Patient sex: M
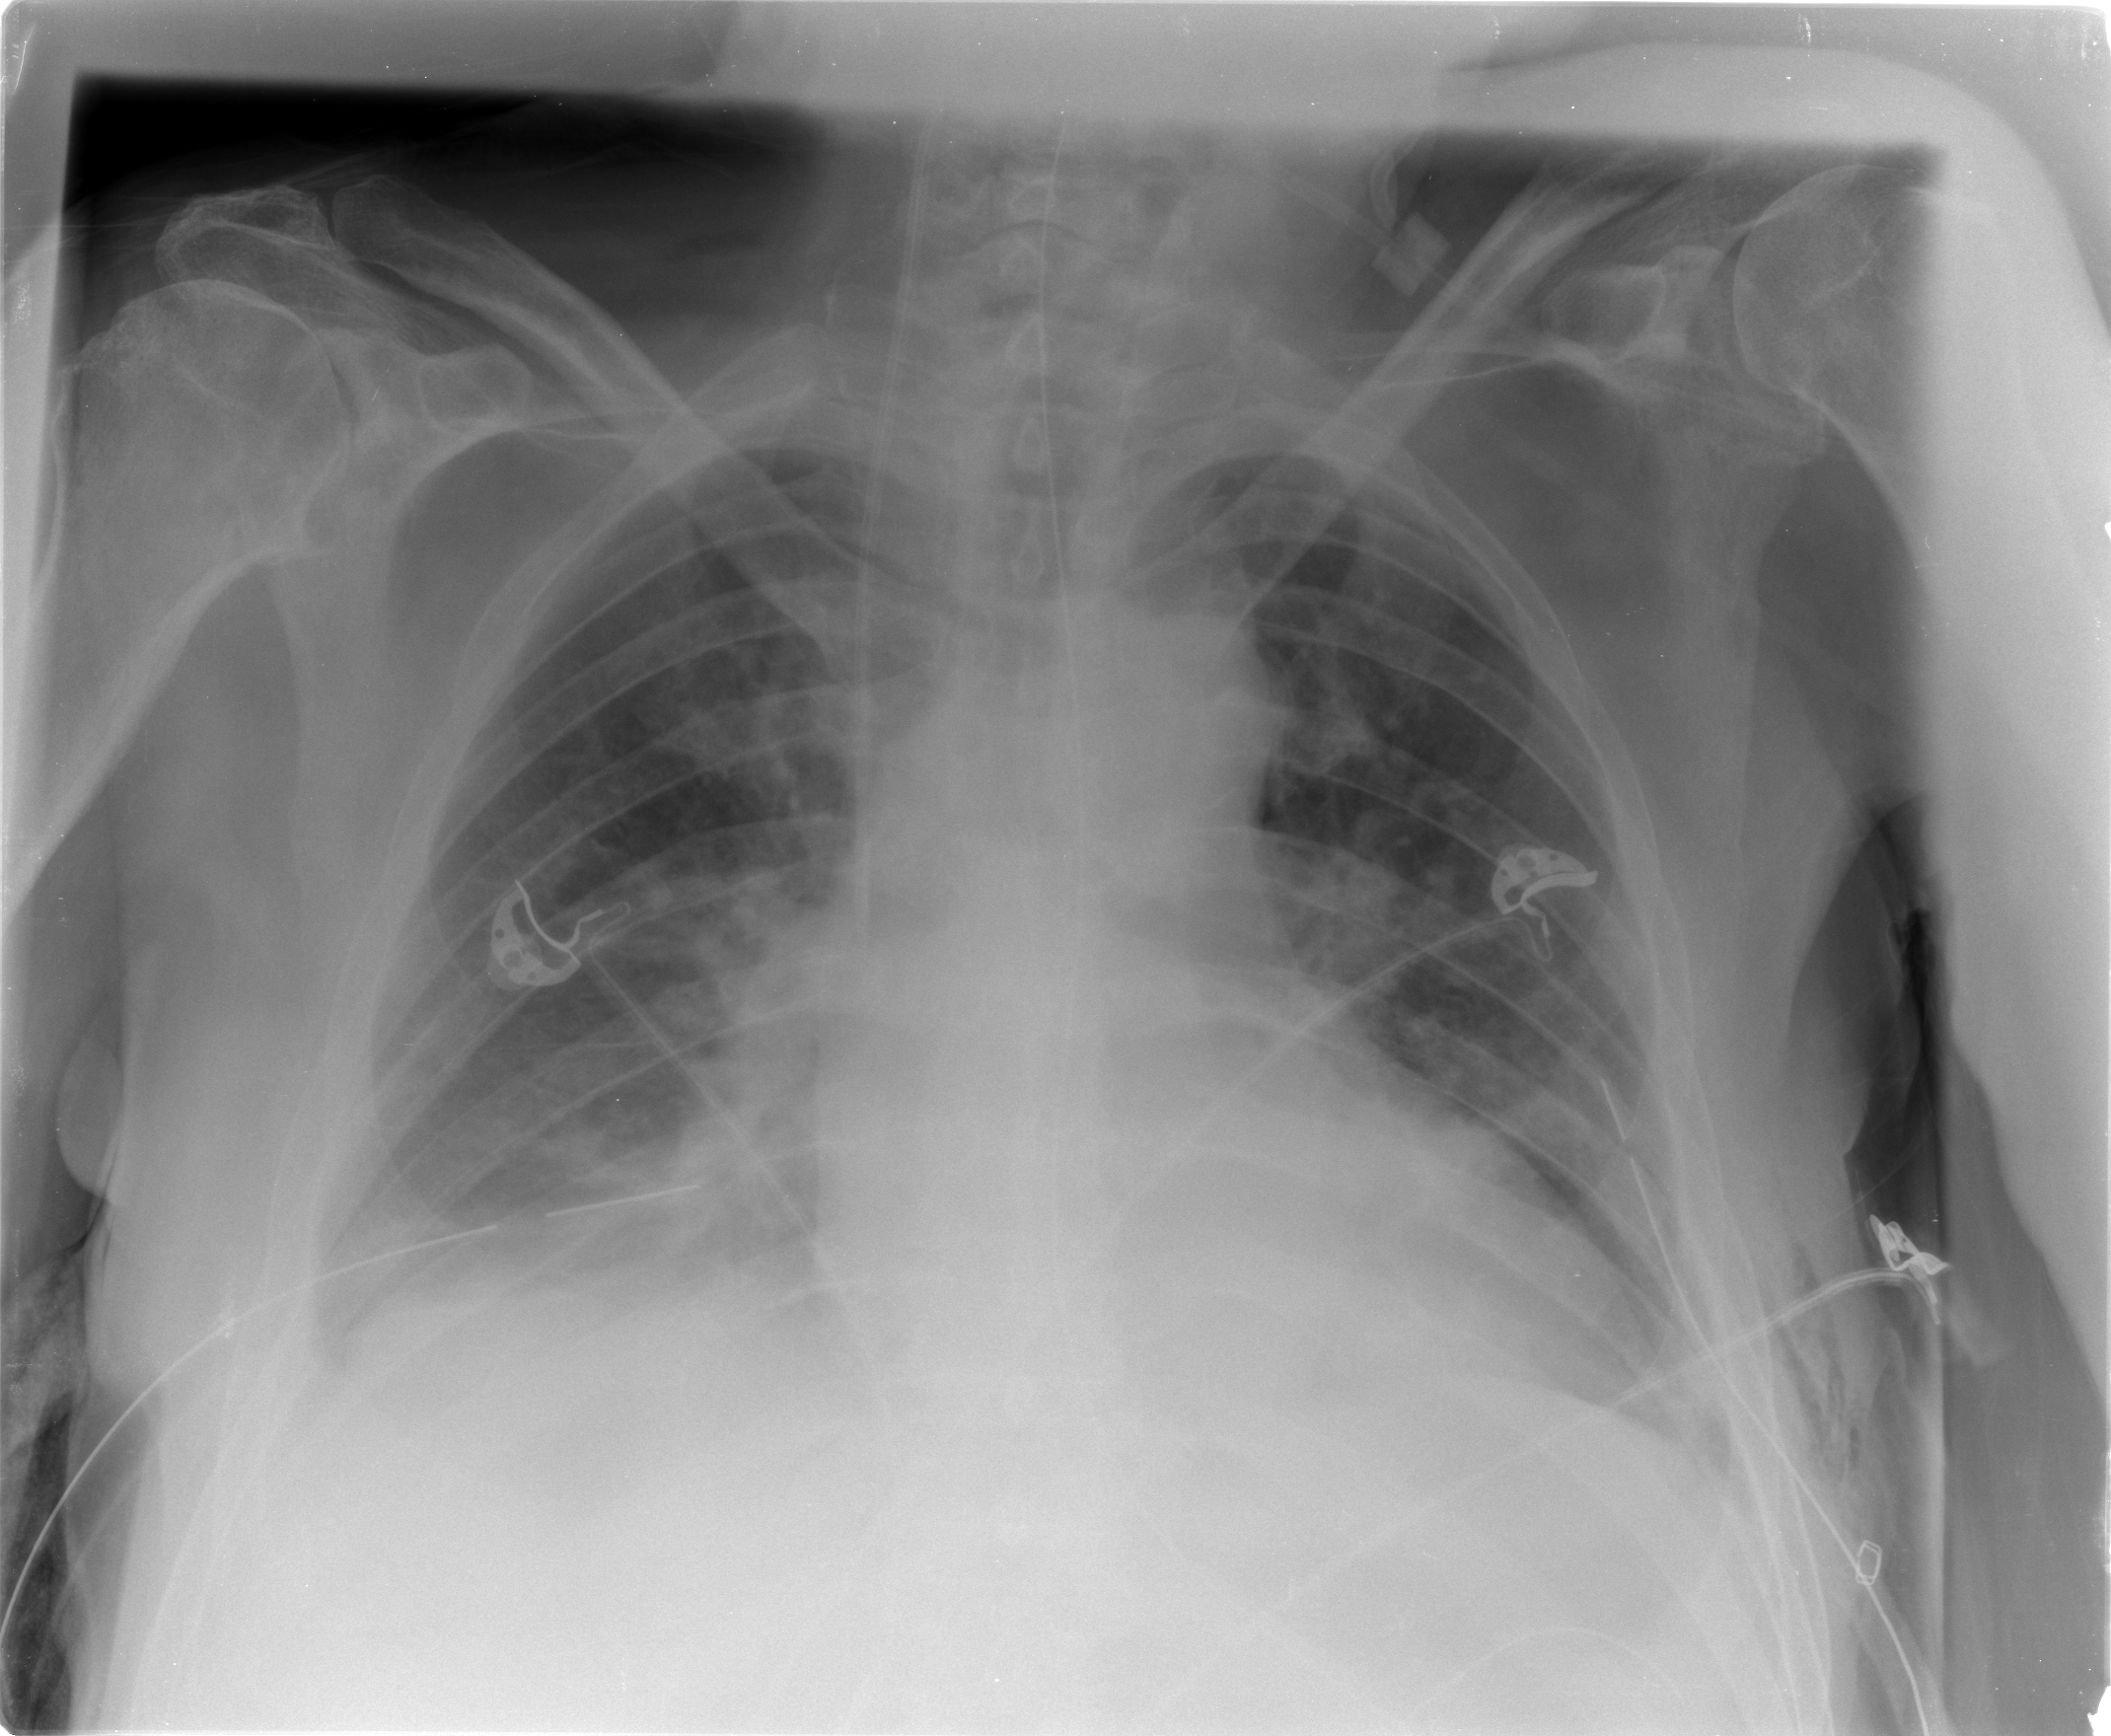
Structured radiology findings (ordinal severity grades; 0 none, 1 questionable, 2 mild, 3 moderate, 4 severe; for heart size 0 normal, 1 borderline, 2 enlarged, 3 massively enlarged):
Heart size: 1
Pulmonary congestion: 2
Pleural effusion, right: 2
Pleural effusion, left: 2
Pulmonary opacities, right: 1
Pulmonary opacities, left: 1
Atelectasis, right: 2
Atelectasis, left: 2